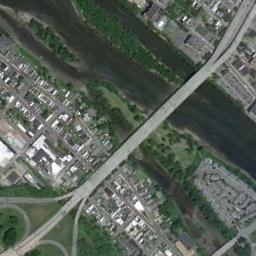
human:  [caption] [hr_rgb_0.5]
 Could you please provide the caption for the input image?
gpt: On one side of the river are densely built areas, And the color of the river water is turquoise .

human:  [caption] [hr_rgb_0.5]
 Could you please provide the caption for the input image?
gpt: A bridge is built on a dark green river and the river has channel bars, And the residential area arranged neatly on both sides of the river .

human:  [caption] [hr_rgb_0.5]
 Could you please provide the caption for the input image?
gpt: A bridge is over the river and many buildings .

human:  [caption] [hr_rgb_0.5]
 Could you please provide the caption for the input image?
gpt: A bridge connects the land on both sides of the turquoise water  There are several small islands in the middle of the river  There are many buildings and roads on the land .

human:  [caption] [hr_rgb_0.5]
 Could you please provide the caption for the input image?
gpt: Many green plants are around the bridge .